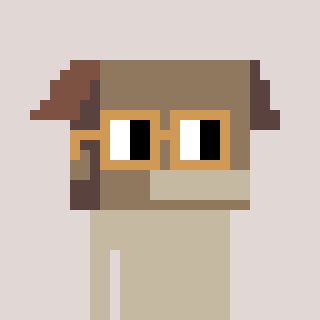
a pixel art character with square brown glasses, a box-shaped head and a foggrey-colored body on a warm background